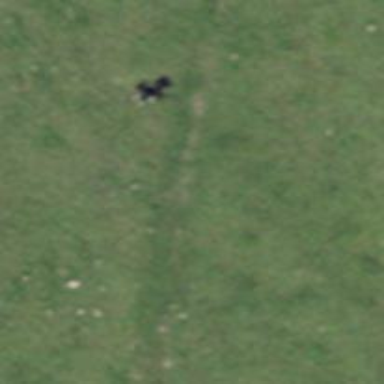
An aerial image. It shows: Path.